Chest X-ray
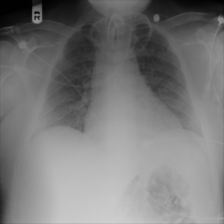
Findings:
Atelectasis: negative
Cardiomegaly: negative
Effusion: negative
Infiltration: positive
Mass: negative
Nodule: negative
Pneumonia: negative
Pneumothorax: negative
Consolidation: negative
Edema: negative
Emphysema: negative
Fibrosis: negative
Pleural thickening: negative
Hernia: negative